Interaction volume radius: 5 \u00c5
Interaction volume height: 10 \u00c5
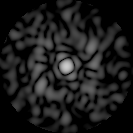
Disorder parameter: 0.8614